Question: I am trying to make the end of a canvas into a point (sort of like an arrow, except that the sides should not come out beyond the width of the line...see the following picture for an example of how the line end should look).
See the following picture for an example of how the line end should look.

I was experimenting with line caps, but the only available caps are 'round' or 'square' (<URL>.
The following fiddle is the line that I am trying to give points to the end of.
<URL>
The code is below as well:
'''
<body>
<canvas id="myCanvas" width="300" height="150" style="border:1px solid #d3d3d3;">
Your browser does not support the HTML5 canvas tag.</canvas>
<script>
var c = document.getElementById("myCanvas");
var ctx = c.getContext("2d");
ctx.beginPath();
ctx.moveTo(20, 20);
ctx.bezierCurveTo(20, 100, 200, 100, 200, 20);
ctx.lineWidth=10
ctx.stroke();
</script>
</body>
'''
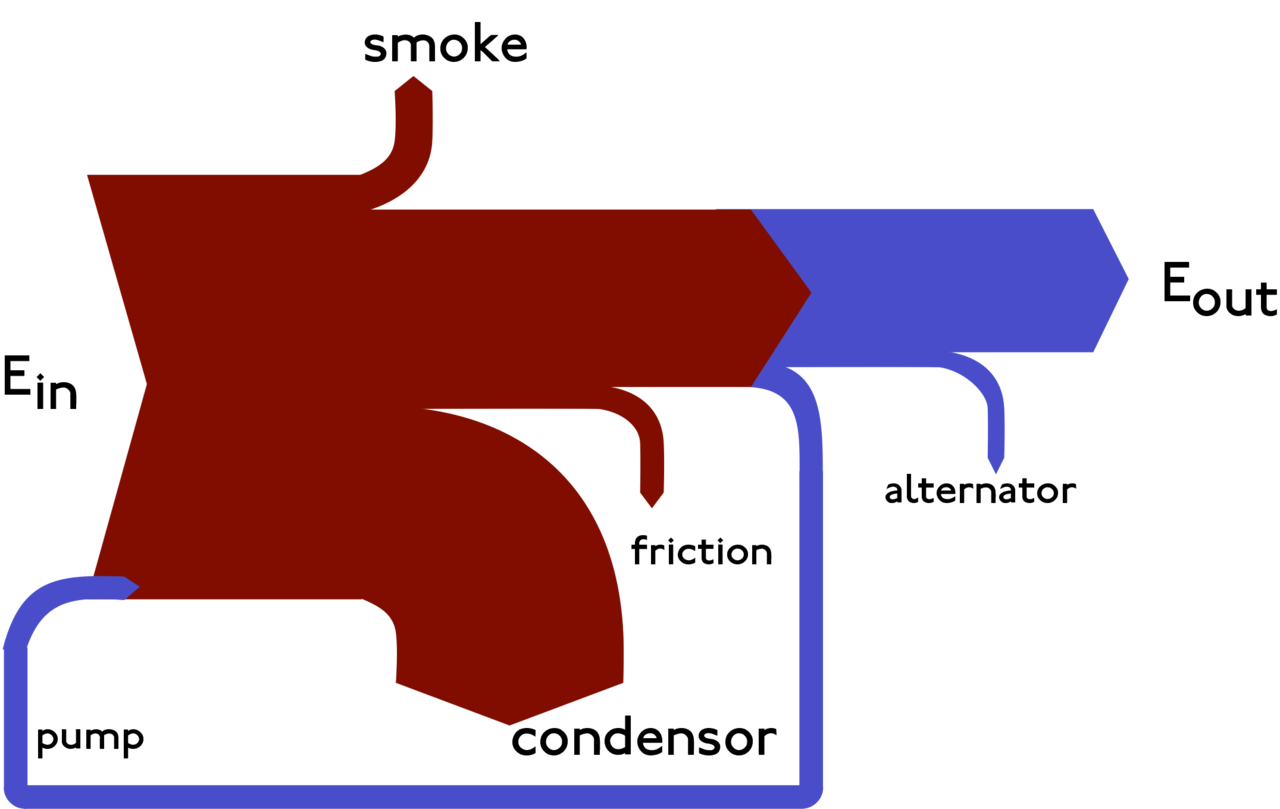
Answer: There is no such feature in canvas unfortunately. You will have to manually calculate the outcome angle of the line (which means you need to implement the Bezier math).
Then use the width of the line to draw the cap yourselves based on that angle.
# Step 1 - find direction
Lets make it a little more challenging by using one end that isn't 90deg up or to the side:

'''
var ctx = document.querySelector("canvas").getContext("2d");
// draw as normal
ctx.beginPath();
ctx.moveTo(20, 20);
ctx.bezierCurveTo(20, 100, 170, 70, 200, 20);
ctx.lineWidth=10
ctx.stroke();
// get two points from the end
var pt1 = order3(20, 20, 20, 100, 170, 70, 200, 20, 0.98);
var pt2 = order3(20, 20, 20, 100, 170, 70, 200, 20, 1);
// show direction
ctx.lineWidth = 2;
ctx.strokeStyle = "red";
ctx.beginPath();
ctx.moveTo(pt1.x, pt1.y);
ctx.lineTo(pt1.x + (pt2.x - pt1.x) * 10, pt1.y + (pt2.y - pt1.y) * 10);
ctx.stroke();
//B(t) = (1-t)^3 * z0 + 3t (1-t)^2 * c0 + 3 t^2 (1-t) * c1 + t^3 * z1 for 0 <=t <= 1
function order3(z0x, z0y, c0x, c0y, c1x, c1y, z1x, z1y, t) {
var tm1 = 1 - t, // (1 - t)
tm12 = tm1 * tm1, // (1 - t) ^ 2
tm13 = tm12 * tm1, // (1 - t) ^ 3
t2 = t * t, // t ^ 2
t3 = t2 * t, // t ^ 3
tmm3 = t * 3 * tm12, // 3 x t * (1 - t) ^ 2
tmm23 = t2 * 3 * tm1, // t ^ 2 * 3 * (1 - t)
x, y;
x = (tm13 * z0x + tmm3 * c0x + tmm23 * c1x + t3 * z1x + 0.5) | 0;
y = (tm13 * z0y + tmm3 * c0y + tmm23 * c1y + t3 * z1y + 0.5) | 0;
return {
x: x,
y: y
}
}
'''
'''
<canvas width=220 height=100 />
'''
Or as markE points, you could calculate it from the control points (my bad, I forgot about this completely - thanks markE) - This is probably the better approach for most cases compared to using the "'t'" approach.
I'll include it here for the sake of completeness:
'''
// calculate the ending angle from the two last nodes (cp2 and end point)
var dx = pt2.x - cp2.x; // assumes points and control points as objects
var dy = pt2.y - cp2.y;
var angle = Math.atan2(dy, dx);
'''
# Step 2 - find angle and distance
We need to calculate the actual angle so that we can use that for the base of the arrow:
'''
// get angle
var diffX = pt1.x - pt2.x; // see update comment above
var diffY = pt1.y - pt2.y;
var angle = Math.atan2(diffY, diffX);
var tangent = Math.atan2(diffX, -diffY);
'''

(shown slightly offset on purpose)
# Step 3 - draw cap
Now we have enough information to draw a cap on the line:

'''
var ctx = document.querySelector("canvas").getContext("2d");
// draw as normal
ctx.beginPath();
ctx.moveTo(20, 20);
ctx.bezierCurveTo(20, 100, 170, 70, 200, 20);
ctx.lineWidth=40
ctx.stroke();
// get two points from the end
var pt1 = order3(20, 20, 20, 100, 170, 70, 200, 20, 0.98);
var pt2 = order3(20, 20, 20, 100, 170, 70, 200, 20, 1);
var diffX = pt1.x - pt2.x;
var diffY = pt1.y - pt2.y;
var angle = Math.atan2(diffY, diffX);
var tangent = Math.atan2(diffX, -diffY);
var lw = ctx.lineWidth * 0.5 - 0.5;
// draw cap
ctx.beginPath();
ctx.moveTo(pt2.x + lw * Math.cos(tangent), pt2.y + lw * Math.sin(tangent));
ctx.lineTo(pt2.x - lw * Math.cos(tangent), pt2.y - lw * Math.sin(tangent));
ctx.lineTo(pt1.x - lw * Math.cos(angle), pt1.y - lw * Math.sin(angle));
ctx.fill();
// due to inaccuracies, you may have to mask tiny gaps
ctx.lineWidth = 1;
ctx.stroke();
//B(t) = (1-t)^3 * z0 + 3t (1-t)^2 * c0 + 3 t^2 (1-t) * c1 + t^3 * z1 for 0 <=t <= 1
function order3(z0x, z0y, c0x, c0y, c1x, c1y, z1x, z1y, t) {
var tm1 = 1 - t, // (1 - t)
tm12 = tm1 * tm1, // (1 - t) ^ 2
tm13 = tm12 * tm1, // (1 - t) ^ 3
t2 = t * t, // t ^ 2
t3 = t2 * t, // t ^ 3
tmm3 = t * 3 * tm12, // 3 x t * (1 - t) ^ 2
tmm23 = t2 * 3 * tm1, // t ^ 2 * 3 * (1 - t)
x, y;
x = (tm13 * z0x + tmm3 * c0x + tmm23 * c1x + t3 * z1x + 0.5) | 0;
y = (tm13 * z0y + tmm3 * c0y + tmm23 * c1y + t3 * z1y + 0.5) | 0;
return {
x: x,
y: y
}
}
'''
'''
<canvas width=240 height=100 />
'''
The actual angle at the end depends on what point near the end you choose (not the actual end point, ie. 't=1'). You may have to calculate the total line length and use that as basis of how much 't' shall be.
You may also run into situations where the angle is not entire correct and small gaps appear.
You can either mask these gaps by applying a stroke, or offset the cap a little based on the previous calculated angle/direction (use linear interpolation as in step 1, just with negative 't'), or the only other way to get it accurate is to manually calculate the walls of the line etc., e.g. treat it as a polygon and fill it as a single object.